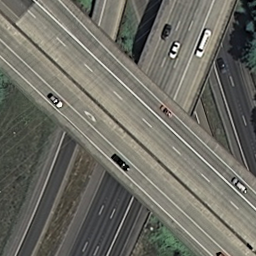
Label: overpass